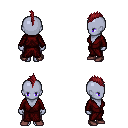
a pixel art fantasy rpg character, female body template, dark elf, purple skin, red robe, metal pants, brunette mohawk hairstyle, maroon shoes, four views (front, back, left, right), 2x2 character sprite sheet, small pixel art, hard edges, no anti-aliasing